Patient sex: M
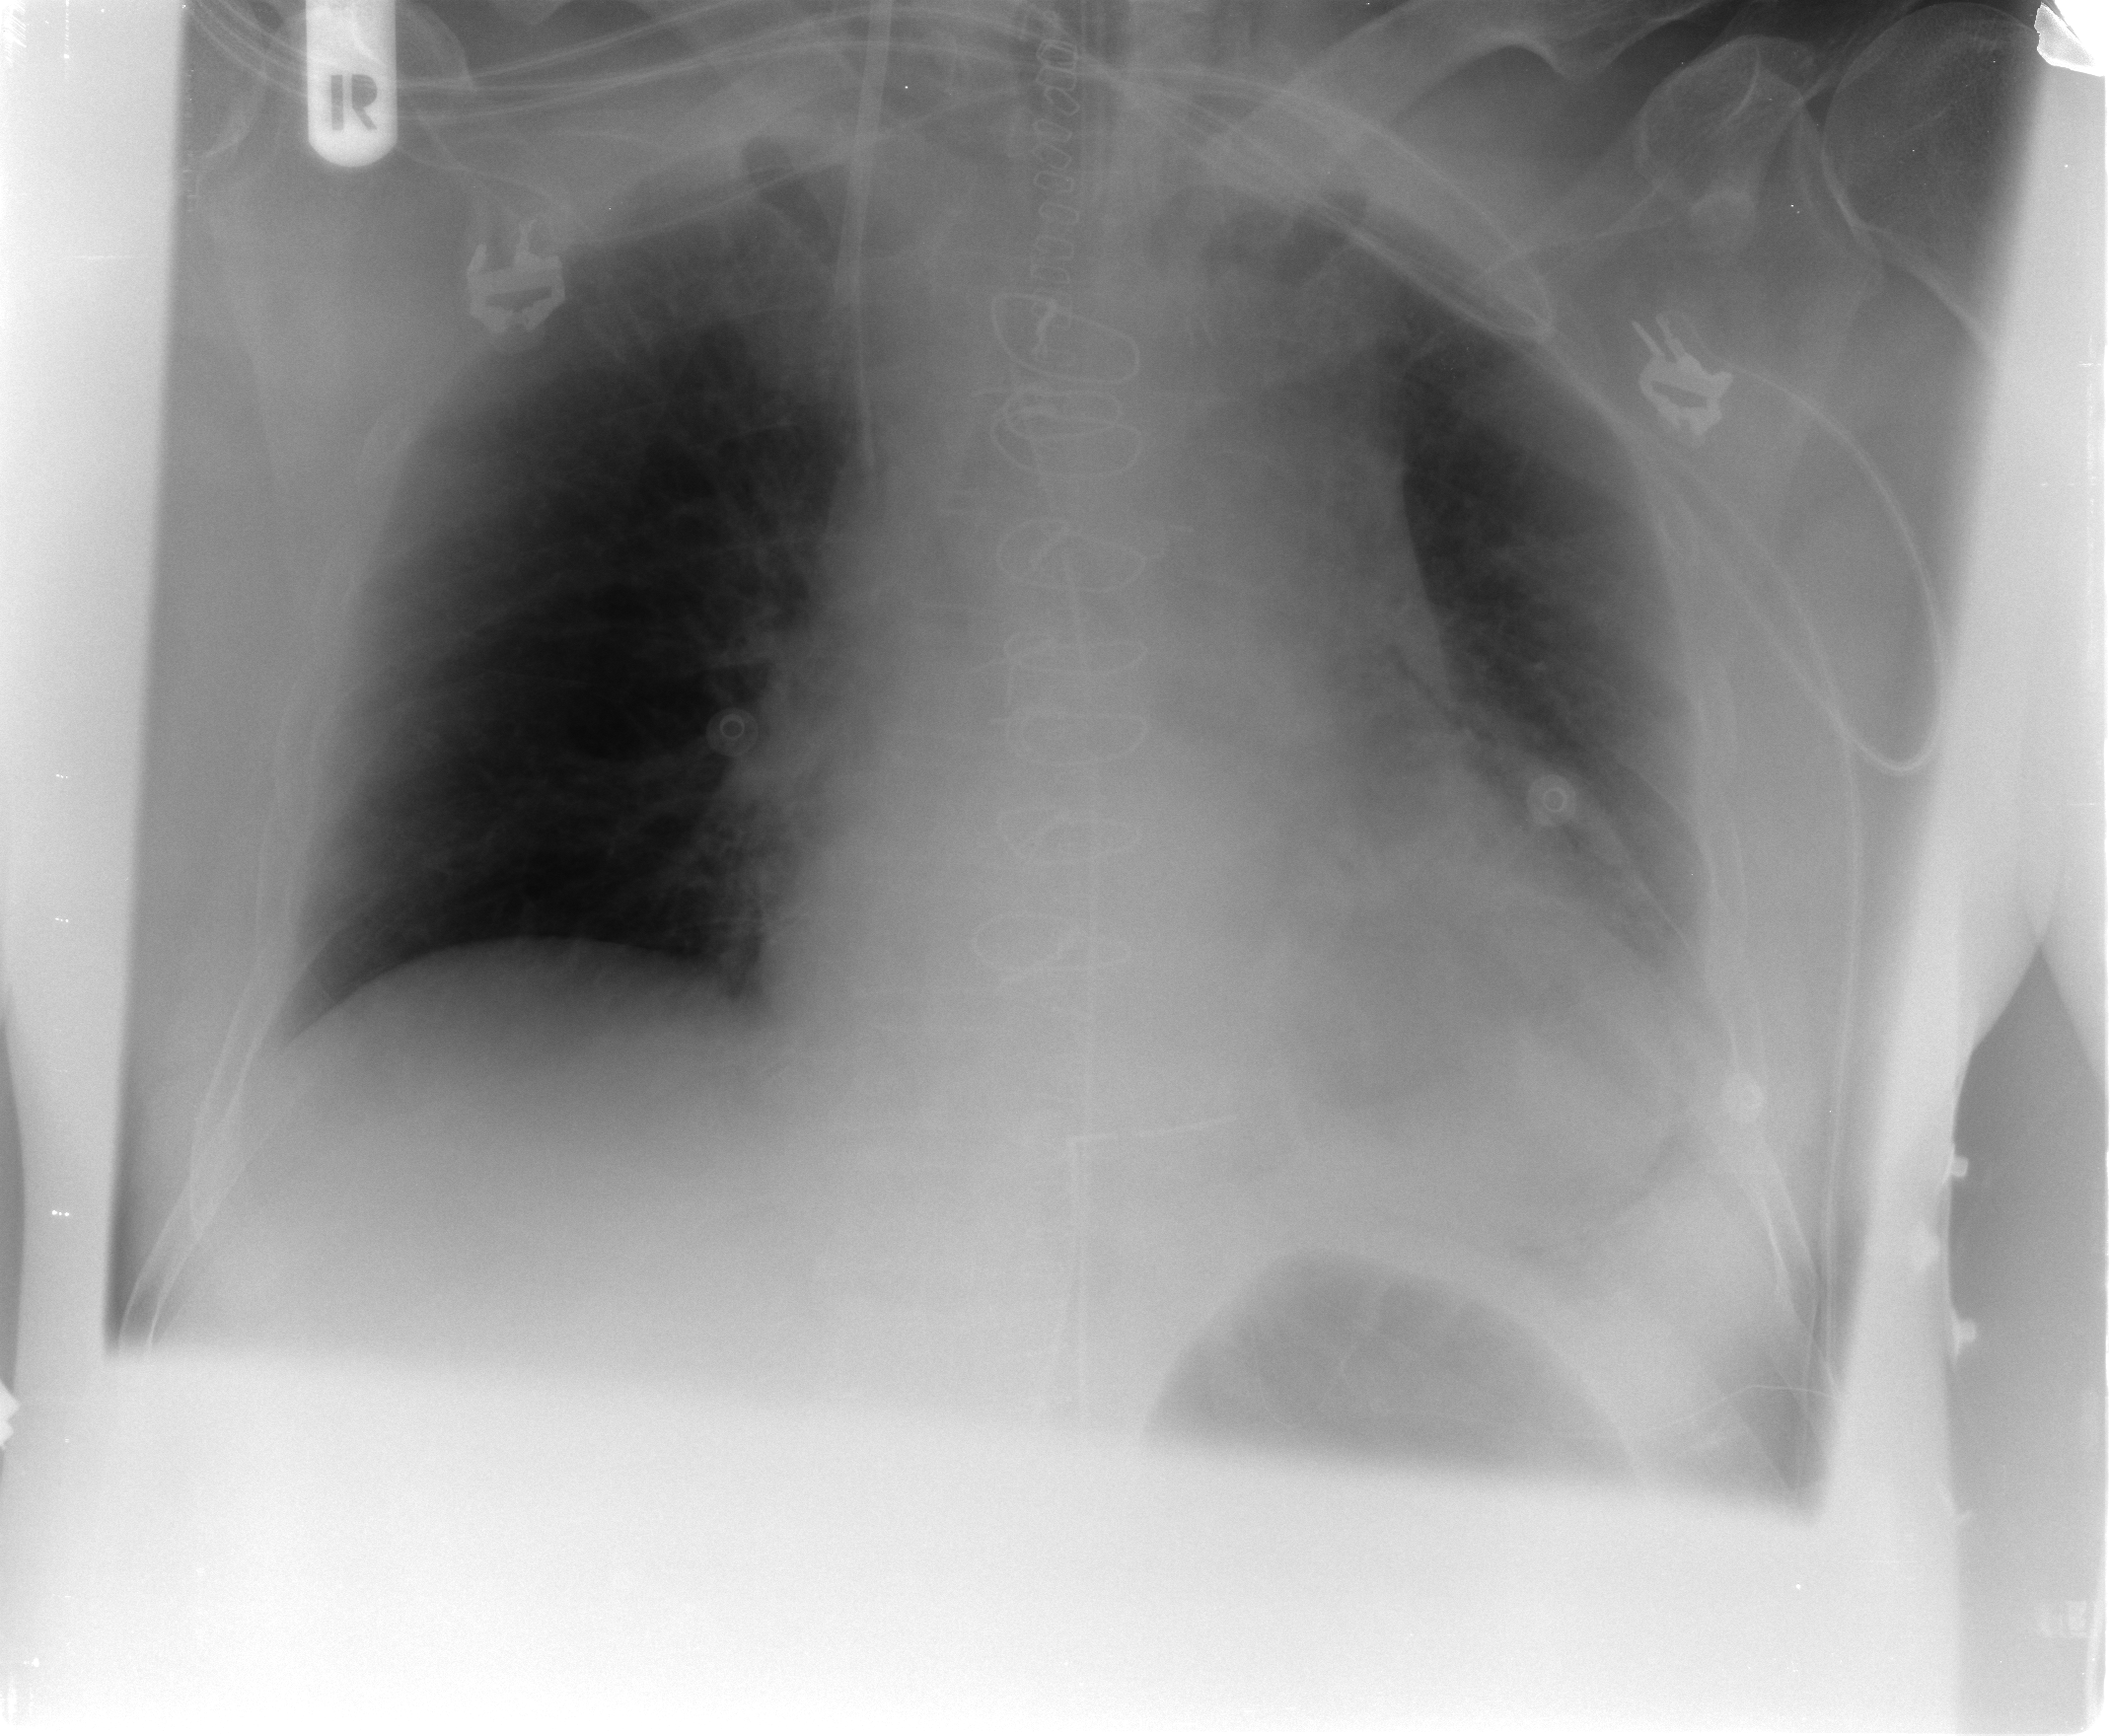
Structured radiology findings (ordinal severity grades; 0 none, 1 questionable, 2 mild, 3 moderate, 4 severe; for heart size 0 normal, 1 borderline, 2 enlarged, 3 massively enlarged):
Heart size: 2
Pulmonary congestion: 2
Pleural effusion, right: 0
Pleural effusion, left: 2
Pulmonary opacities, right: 0
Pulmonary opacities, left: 0
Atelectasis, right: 0
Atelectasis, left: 2